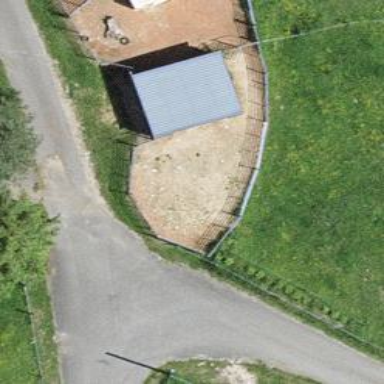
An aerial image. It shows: Fence.